Question: Windows 7 x64, MS Visual Studio 2013 Premium.
I created a new system variable 'ObjectARX 2009' with the 'D:\SDK\Autodesk\AutoCAD\ObjectARX 2009' value. Windows Explorer opens right location for '%ObjectARX 2009%'. I want use this variable in my CSPOJ-file for the references:
'''
<Reference Include="AcMgd">
<HintPath>$(ObjectARX 2009)\inc-x64\AcMgd.dll</HintPath>
<Private>False</Private>
</Reference>
'''
But Visual Studio doesn't see 'AcMgd.dll' file.

File exists: .NET Reflector opens it for '%ObjectARX 2009%\inc-x64\AcMgd.dll' way.
If I use full path, then it works fine:
'''
<Reference Include="AcMgd">
<HintPath>D:\SDK\Autodesk\AutoCAD\ObjectARX 2009\inc-x64\AcMgd.dll</HintPath>
<Private>False</Private>
</Reference>
'''
Also, fine works such variant:
'''
<PropertyGroup>
<ObjectARX_Location>D:\SDK\Autodesk\AutoCAD\ObjectARX 2009</ObjectARX_Location>
</PropertyGroup>
<ItemGroup>
<Reference Include="AcMgd">
<HintPath>$(ObjectARX_Location)\inc-x64\AcMgd.dll</HintPath>
<Private>False</Private>
</Reference>
</ItemGroup>
'''
Why Visual Studio doesn't see my reference with the variable?
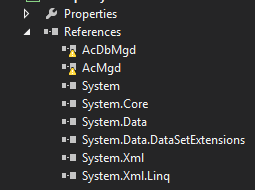
Answer: Putting a space in the variable name is asking for trouble.
Why not name it with an underscore?